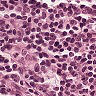
Metastatic tissue present: no